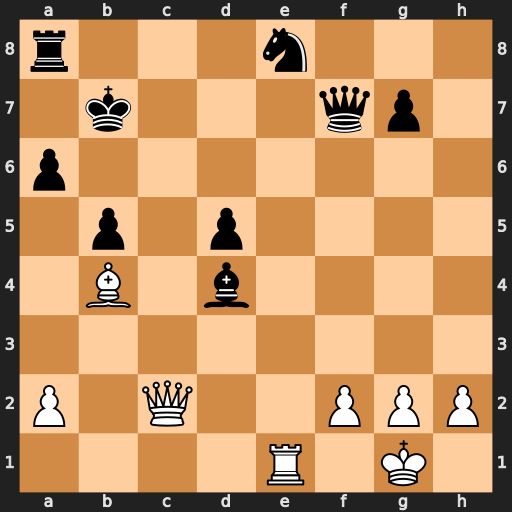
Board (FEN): r3n3/1k3qp1/p7/1p1p4/1B1b4/8/P1Q2PPP/4R1K1
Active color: w
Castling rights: -
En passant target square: -
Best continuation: Re7+ Qxe7 Bxe7